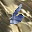
Label: 6